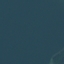
Land use / land cover: SeaLake